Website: home-depot
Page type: billing-address
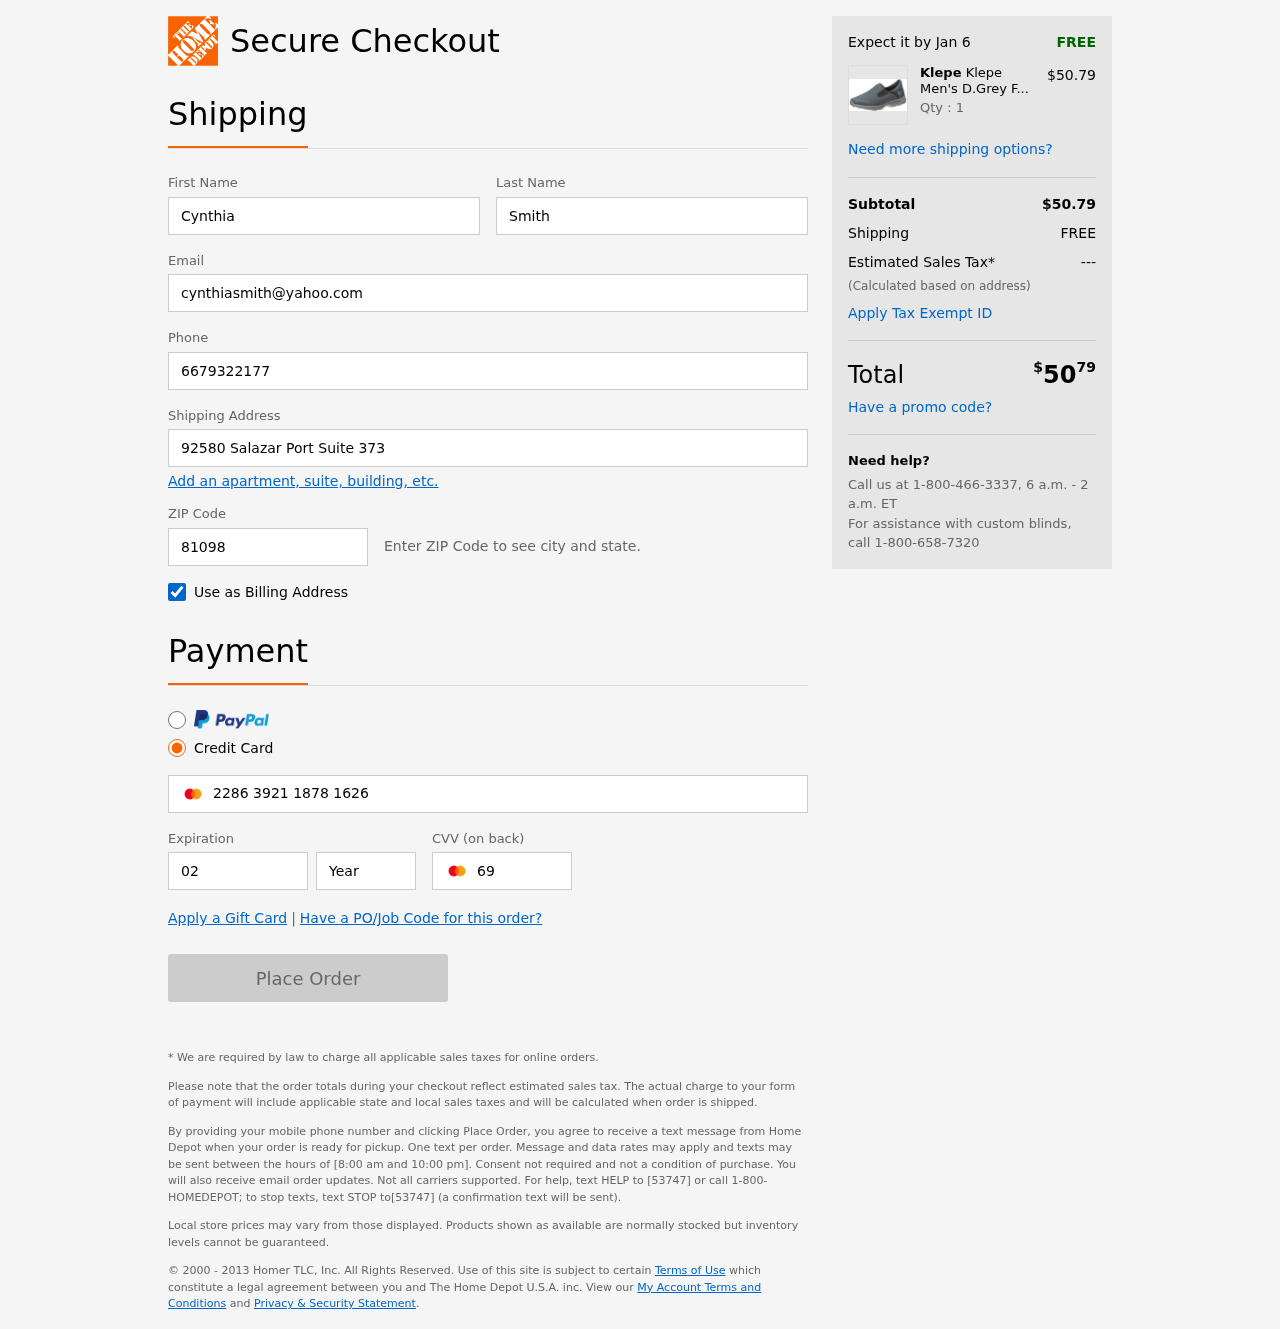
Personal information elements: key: PII_FIRSTNAME
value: Cynthia
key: PII_LASTNAME
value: Smith
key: PII_EMAIL
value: cynthiasmith@yahoo.com
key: PII_PHONE
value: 6679322177
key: PII_STREET
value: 92580 Salazar Port Suite 373
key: PII_POSTCODE
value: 81098
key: PII_CARD_NUMBER
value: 2286 3921 1878 1626
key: PII_CARD_EXPIRY_MONTH
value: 02
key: PII_CARD_CVV
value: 698
Product elements: key: PRODUCT1_BRAND
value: Klepe
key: PRODUCT1_NAME
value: Klepe Men's D.Grey Flyknit with Memory Foam Running Shoes-10 UK (44 EU) (11 US) (CS1-044/GRY)
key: PRODUCT1_PRICE
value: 50.79
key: PRODUCT1_QUANTITY
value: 1
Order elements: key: ORDER_DELIVERY_DATE
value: Jan 6
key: ORDER_SUBTOTAL
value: $50.79
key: ORDER_SHIPPING_COST
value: FREE
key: ORDER_TAX
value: ---
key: ORDER_TOTAL2
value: $5079